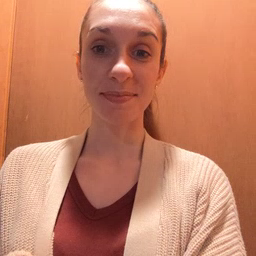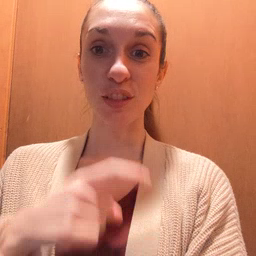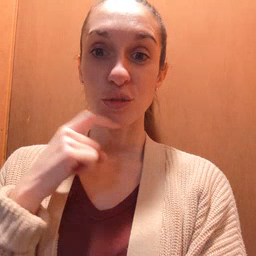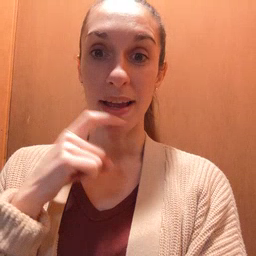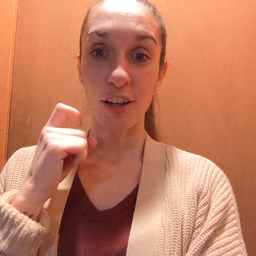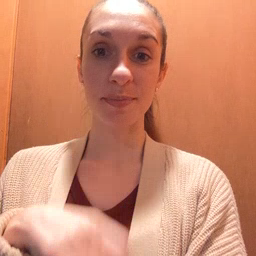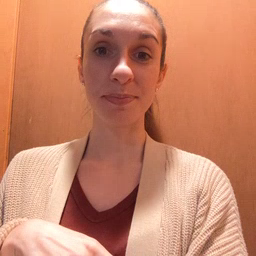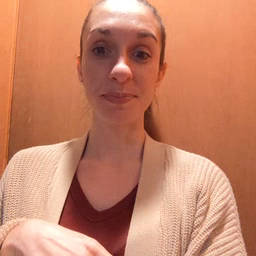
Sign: dryer